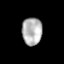
Tissue: skin
Cell type: Epithelial cells
Senescence score: 0.2315
Nuclear area (px): 539
Mean DAPI intensity: 181.163